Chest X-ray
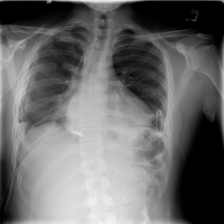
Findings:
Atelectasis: positive
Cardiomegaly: positive
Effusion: negative
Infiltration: negative
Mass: negative
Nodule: negative
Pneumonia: negative
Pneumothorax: positive
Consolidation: negative
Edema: negative
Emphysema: negative
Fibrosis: negative
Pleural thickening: negative
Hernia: negative